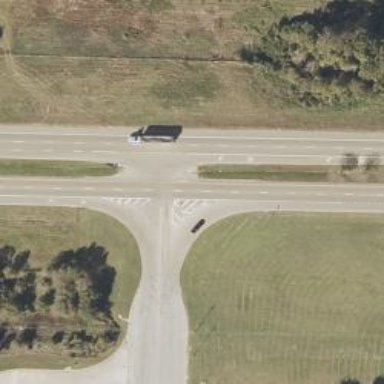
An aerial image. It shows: Trunk link road with asphalt surface.